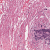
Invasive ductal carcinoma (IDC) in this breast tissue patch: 0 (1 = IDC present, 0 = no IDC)